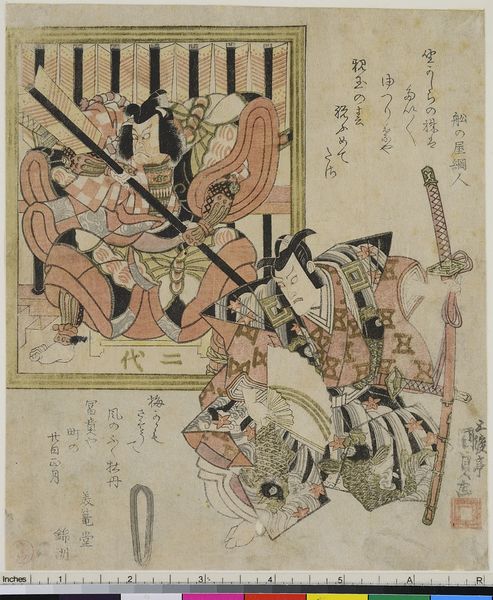
Künstler: Utagawa Kunisada
Standort: Hamburg
Institution: Museum für Kunst und Gewerbe Hamburg
Schlagwörter: weiß, schwarz, zeichnung, rot, karo, malerei, portrait, haare, holzschnitt, japan, japanisch, asien, druckgraphik, druckgrafik, comic, schwert, asiatisch, ritter, rüstung, mittelalter, zeit, schauspieler, farbholzschnitt, schauspielerin, samurai, schriff, kabuki, edo, reproduktionen, druckerzeugnisse, katana, porträt, gemälde, blindprägedruck, blinddruck